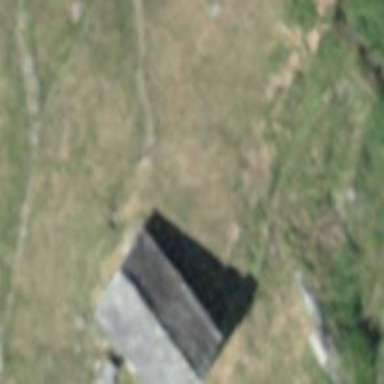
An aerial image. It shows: Cabin.